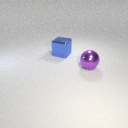
large purple metal sphere to the right of large blue metal cube